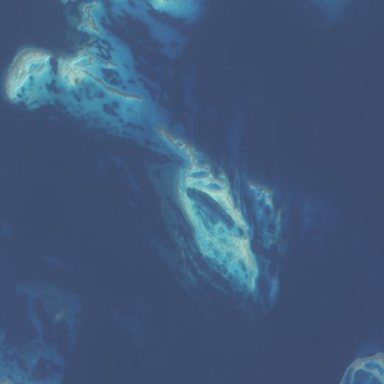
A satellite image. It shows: Beautiful reef in its natural state.